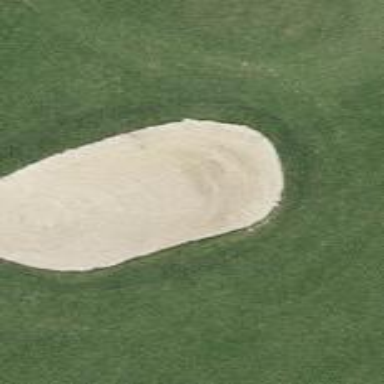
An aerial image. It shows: Golf bunker filled with natural sand.